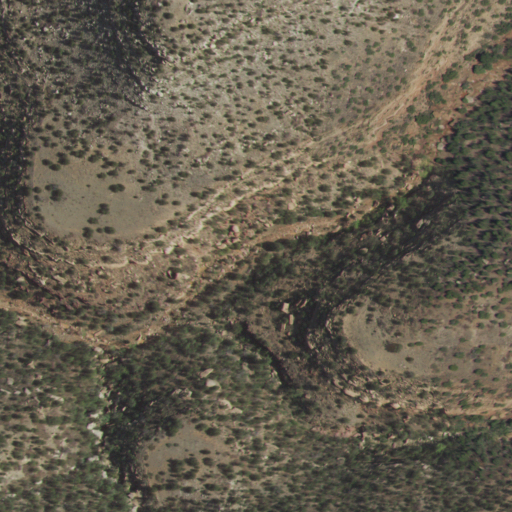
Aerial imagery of valley in New Mexico named Cañon Yegua containing shrub and evergreen forest